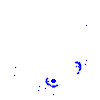
Particle: pion